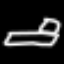
Label: bed